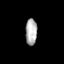
Tissue: prostate
Cell type: Endothelial cells
Senescence score: 0.6865
Nuclear area (px): 297
Mean DAPI intensity: 178.219